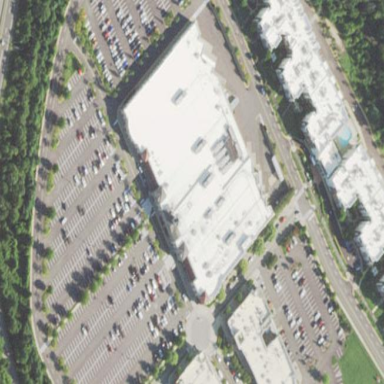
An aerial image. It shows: Supermarket.